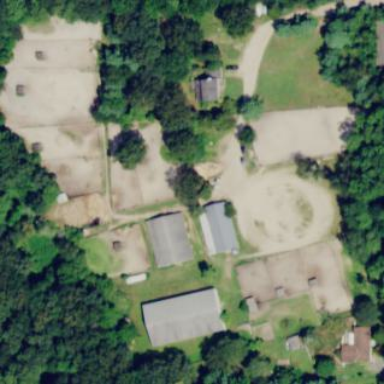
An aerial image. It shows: Farmyard area.